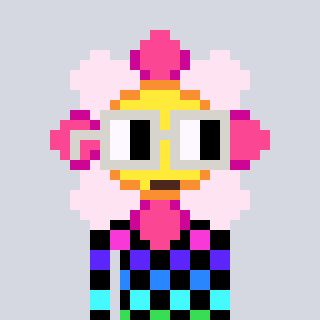
a pixel art character with square light gray glasses, a flower-shaped head and a hotbrown-colored body on a cool background